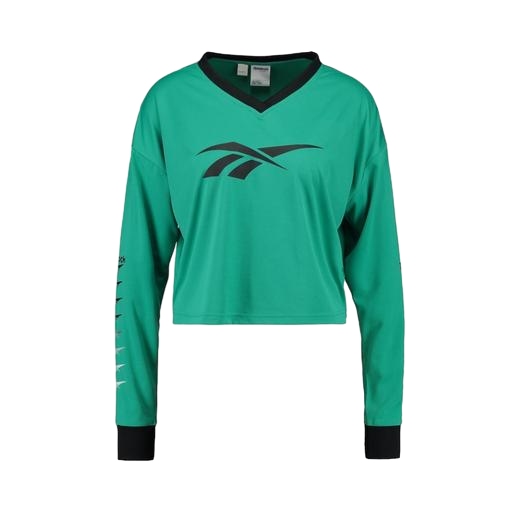
green ls jersey tee, ls jersey tee, ls tee, white background